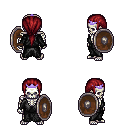
a pixel art fantasy rpg character, male body template, skeleton, gray robe, teal pants, brunette ponytail hairstyle, purple tiara, shield, four views (front, back, left, right), 2x2 character sprite sheet, small pixel art, hard edges, no anti-aliasing